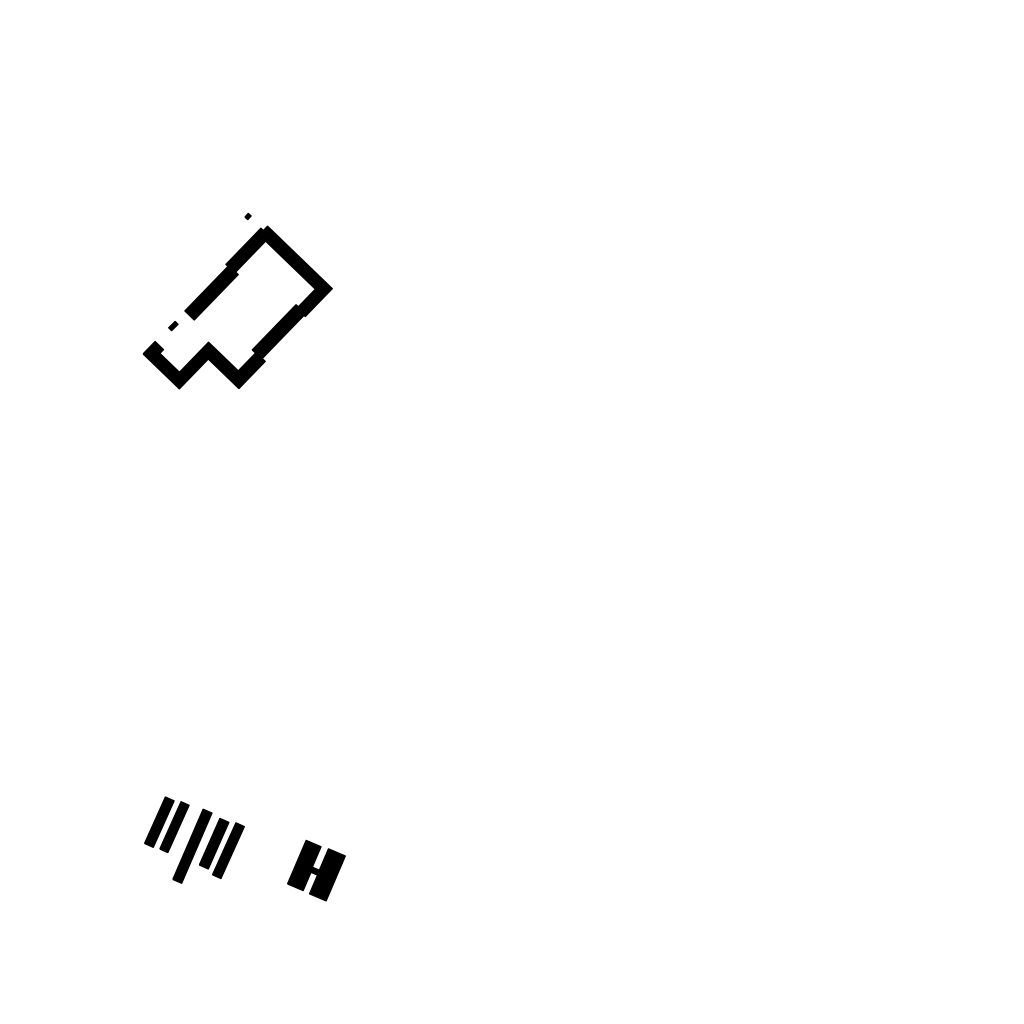
Tags: overhead vector_map, agriculture, recreation, residential, special, modern, high_rise, individual_rise, low_rise, density_1, Building, 1.0 km²